Interaction volume radius: 5 \u00c5
Interaction volume height: 25 \u00c5
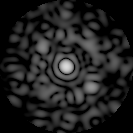
Disorder parameter: 0.7477